高一 · 度量几何学
小波通过做游戏的方式来确定周末活动, 他随机地往单位圆内投郑一点, 若此点到圆心的距离大于 $\frac{1}{2}$, 则周末去看电影; 若此点到圆心的距离小于 $\frac{1}{4}$, 则去打篮球; 否则,在家看书. 则小波周末不在家看书的概率为
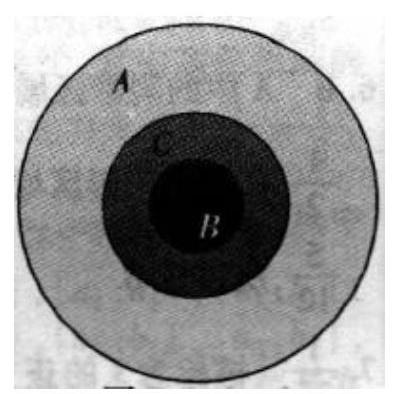
答案: \frac{13}{16}
解析: 设事件 $\mathrm{A}=\{$ 小波周末去看电影 $\}$, 事件 $\mathrm{B}=\{$ 小波周末去打篮球 $\}$, 事件 $\mathrm{C}=\{$ 小波
周末在家看书 $\}$, 事件 $D=\{$ 小波周末不在家看书 $\}$, 如图所示, 则 $P(D)=$

$1-\frac{\left(\frac{1}{2}\right)^{2} \pi-\left(\frac{1}{4}\right)^{2} \pi}{\pi}=\frac{13}{16}$

故答案为:\frac{13}{16}